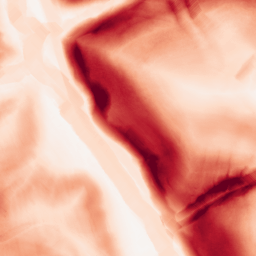
Category: morphological
Decomposition family: morphological_gradient
Decomposition parameters: size: 10
shape: diamond
Upsampling method: regularized
Upsampling parameters: scale: 2
lambda_reg: 0.01
Upsampling scale: 2